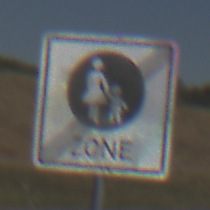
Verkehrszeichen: EndeFussgaengerzone
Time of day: Midday
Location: Outdoor (RoadRail)
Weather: Clear
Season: Summer
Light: Natural